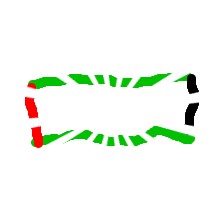
Shape: rectangle